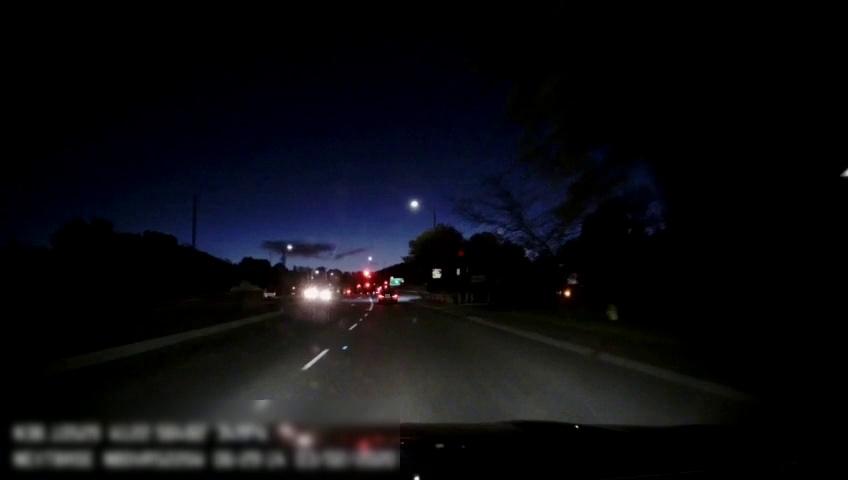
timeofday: Night
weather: Other
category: Drivable Space
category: Vehicles | Car
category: Vehicles | Car
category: Vehicles | Car
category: Lanes | Current Lane
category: Traffic | Signs
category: Traffic | Signs